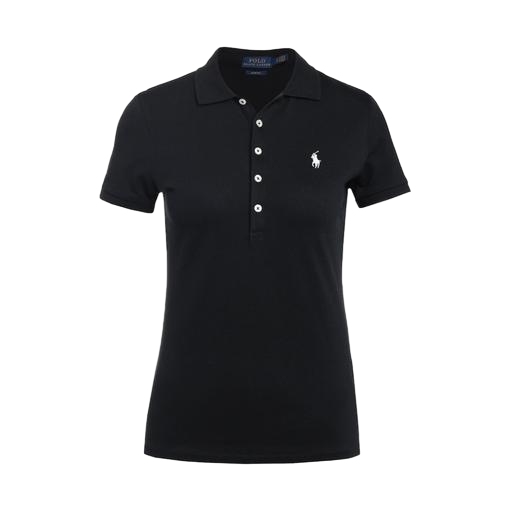
skinny-fit polo shirt, skinny-fit stretch polo shirt, short sleeve polo, white background